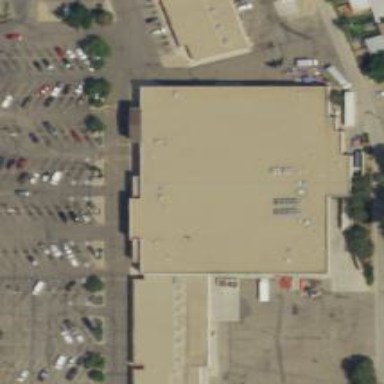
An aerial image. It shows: Supermarket.